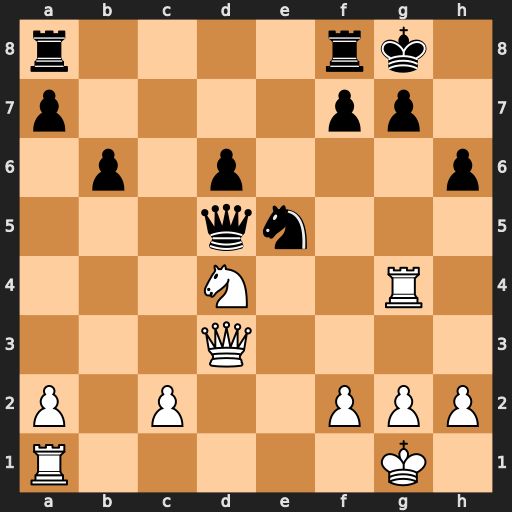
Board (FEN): r4rk1/p4pp1/1p1p3p/3qn3/3N2R1/3Q4/P1P2PPP/R5K1
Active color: w
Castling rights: -
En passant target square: -
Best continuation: Rxg7+ Kxg7 Nf5+ Kf6 Qxd5